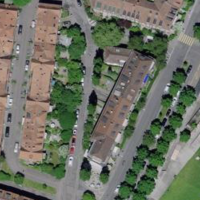
EUNIS habitat code: 54
Species observed at this site:
Symphoricarpos albus